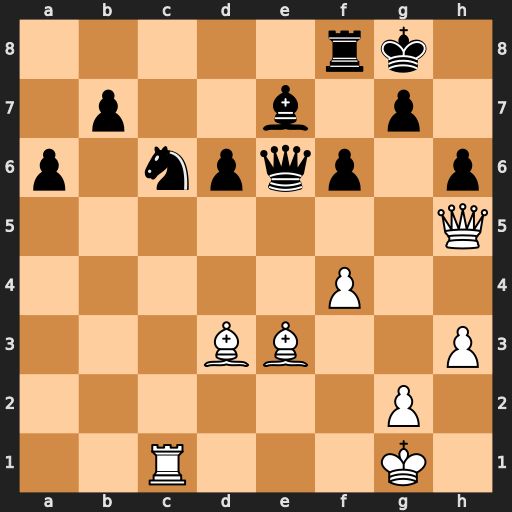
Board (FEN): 5rk1/1p2b1p1/p1npqp1p/7Q/5P2/3BB2P/6P1/2R3K1
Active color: w
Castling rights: -
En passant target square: -
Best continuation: Bc4 Qxc4 Rxc4